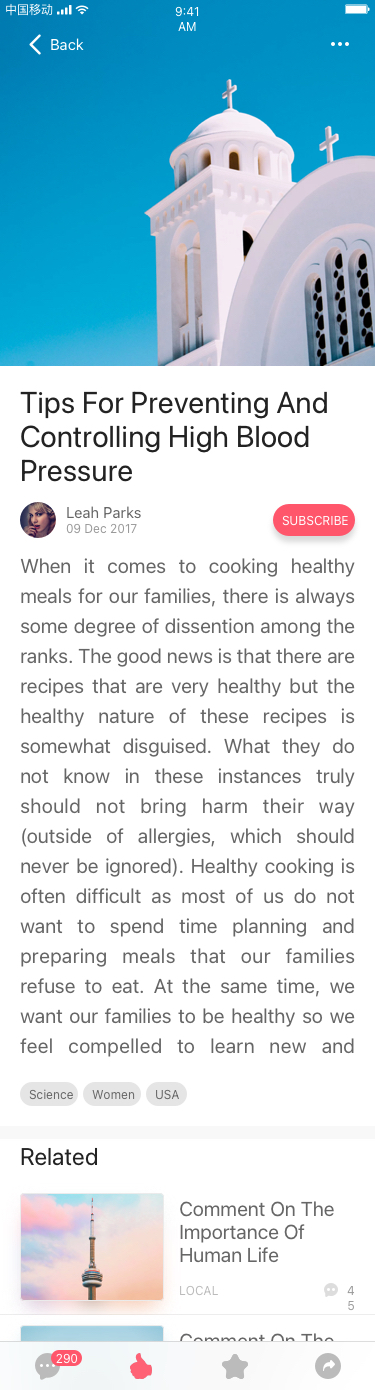
Text in this UI design:
Tips For Preventing And Controlling High Blood Pressure
Leah Parks
09 Dec 2017
SUBSCRIBE
When it comes to cooking healthy meals for our families, there is always some degree of dissention among the ranks. The good news is that there are recipes that are very healthy but the healthy nature of these recipes is somewhat disguised. What they do not know in these instances truly should not bring harm their way (outside of allergies, which should never be ignored). Healthy cooking is often difficult as most of us do not want to spend time planning and preparing meals that our families refuse to eat. At the same time, we want our families to be healthy so we feel compelled to learn new and improved ways of cooking healthy foods for our family to enjoy (and unfortunately in some cases scorn). With weight and nutrition being known as the culprit in so many health conditions it is impossible to ignore the importance of not only eating healthy ourselves but also of teaching our children the importance of eating healthy. One way to insure that your loved ones are in fact eating healthy is to make sure that you are cooking healthy and nutritious foods for them. This does not mean that you cannot enjoy the occasional calorie splurge or even that you shouldn’t. The key to cooking healthy is learning to control portions and understanding the importance of moderation. For those that are hoping to incorporate healthy cooking habits into their daily routines, there are no more resources available than ever before in order to assist you in those endeavors. You can seek the services of a professional nutritionist, your doctor can offer advice, you can find all kinds of books on healthy eating, cooking, and living at your local library, and the Internet is an outstanding source of all kinds of information when it comes to leading a healthier lifestyle all around. There are many books and magazines that are filled with recipes that encourage healthy cooking and eating habits. If you truly love to cook, then there is no shortage of recipes that you can try out along the way. The really good news is that you can incorporate healthy cooking into your cooking routine whether you are cooking for one or a household of ten. There are many that will argue that cooking healthy food costs more than cooking the prepackaged foods that pack on the calories and additives. The truth of the matter is that when you compare the costs with the medical bills of the future for failing to do so, they seem rather slight by comparison. Yes, good food costs more money. In many cases, that is a simple fact of life. However, by learning portion control and eating the proper portions you just may discover that you are actually spending less as you adjust to the proper amounts of food you should be consuming in order to maintain a healthy and active lifestyle. Cooking healthy isn’t an overnight change; it is a lifestyle change that should be implemented one step at a time. You do not have to go into your kitchen and through out every little thing that you deem ‘unhealthy’ only work to not buy more of these items once they’ve been used. Make wiser decisions when purchasing fats for food preparation and you will discover that you’ve made a vitally important step in the process of incorporating healthy cooking and eating habits in your home. It’s those small steps you take towards your goal of cooking healthy foods for your family that will matter far more than any giant leap. Before you know it you will find that you all have more energy and a better sense of overall health than you would have imagined before changing your cooking habits. If that isn’t enough to encourage you however, you can always check out the excuse to go shopping for new clothes after you drop a size or two.
Science
Women
USA
Related
Comment On The Importance Of Human Life
LOCAL
45
Comment On The Importance Of Human Life
Back